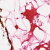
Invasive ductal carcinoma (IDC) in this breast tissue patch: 0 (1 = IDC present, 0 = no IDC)